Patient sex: M
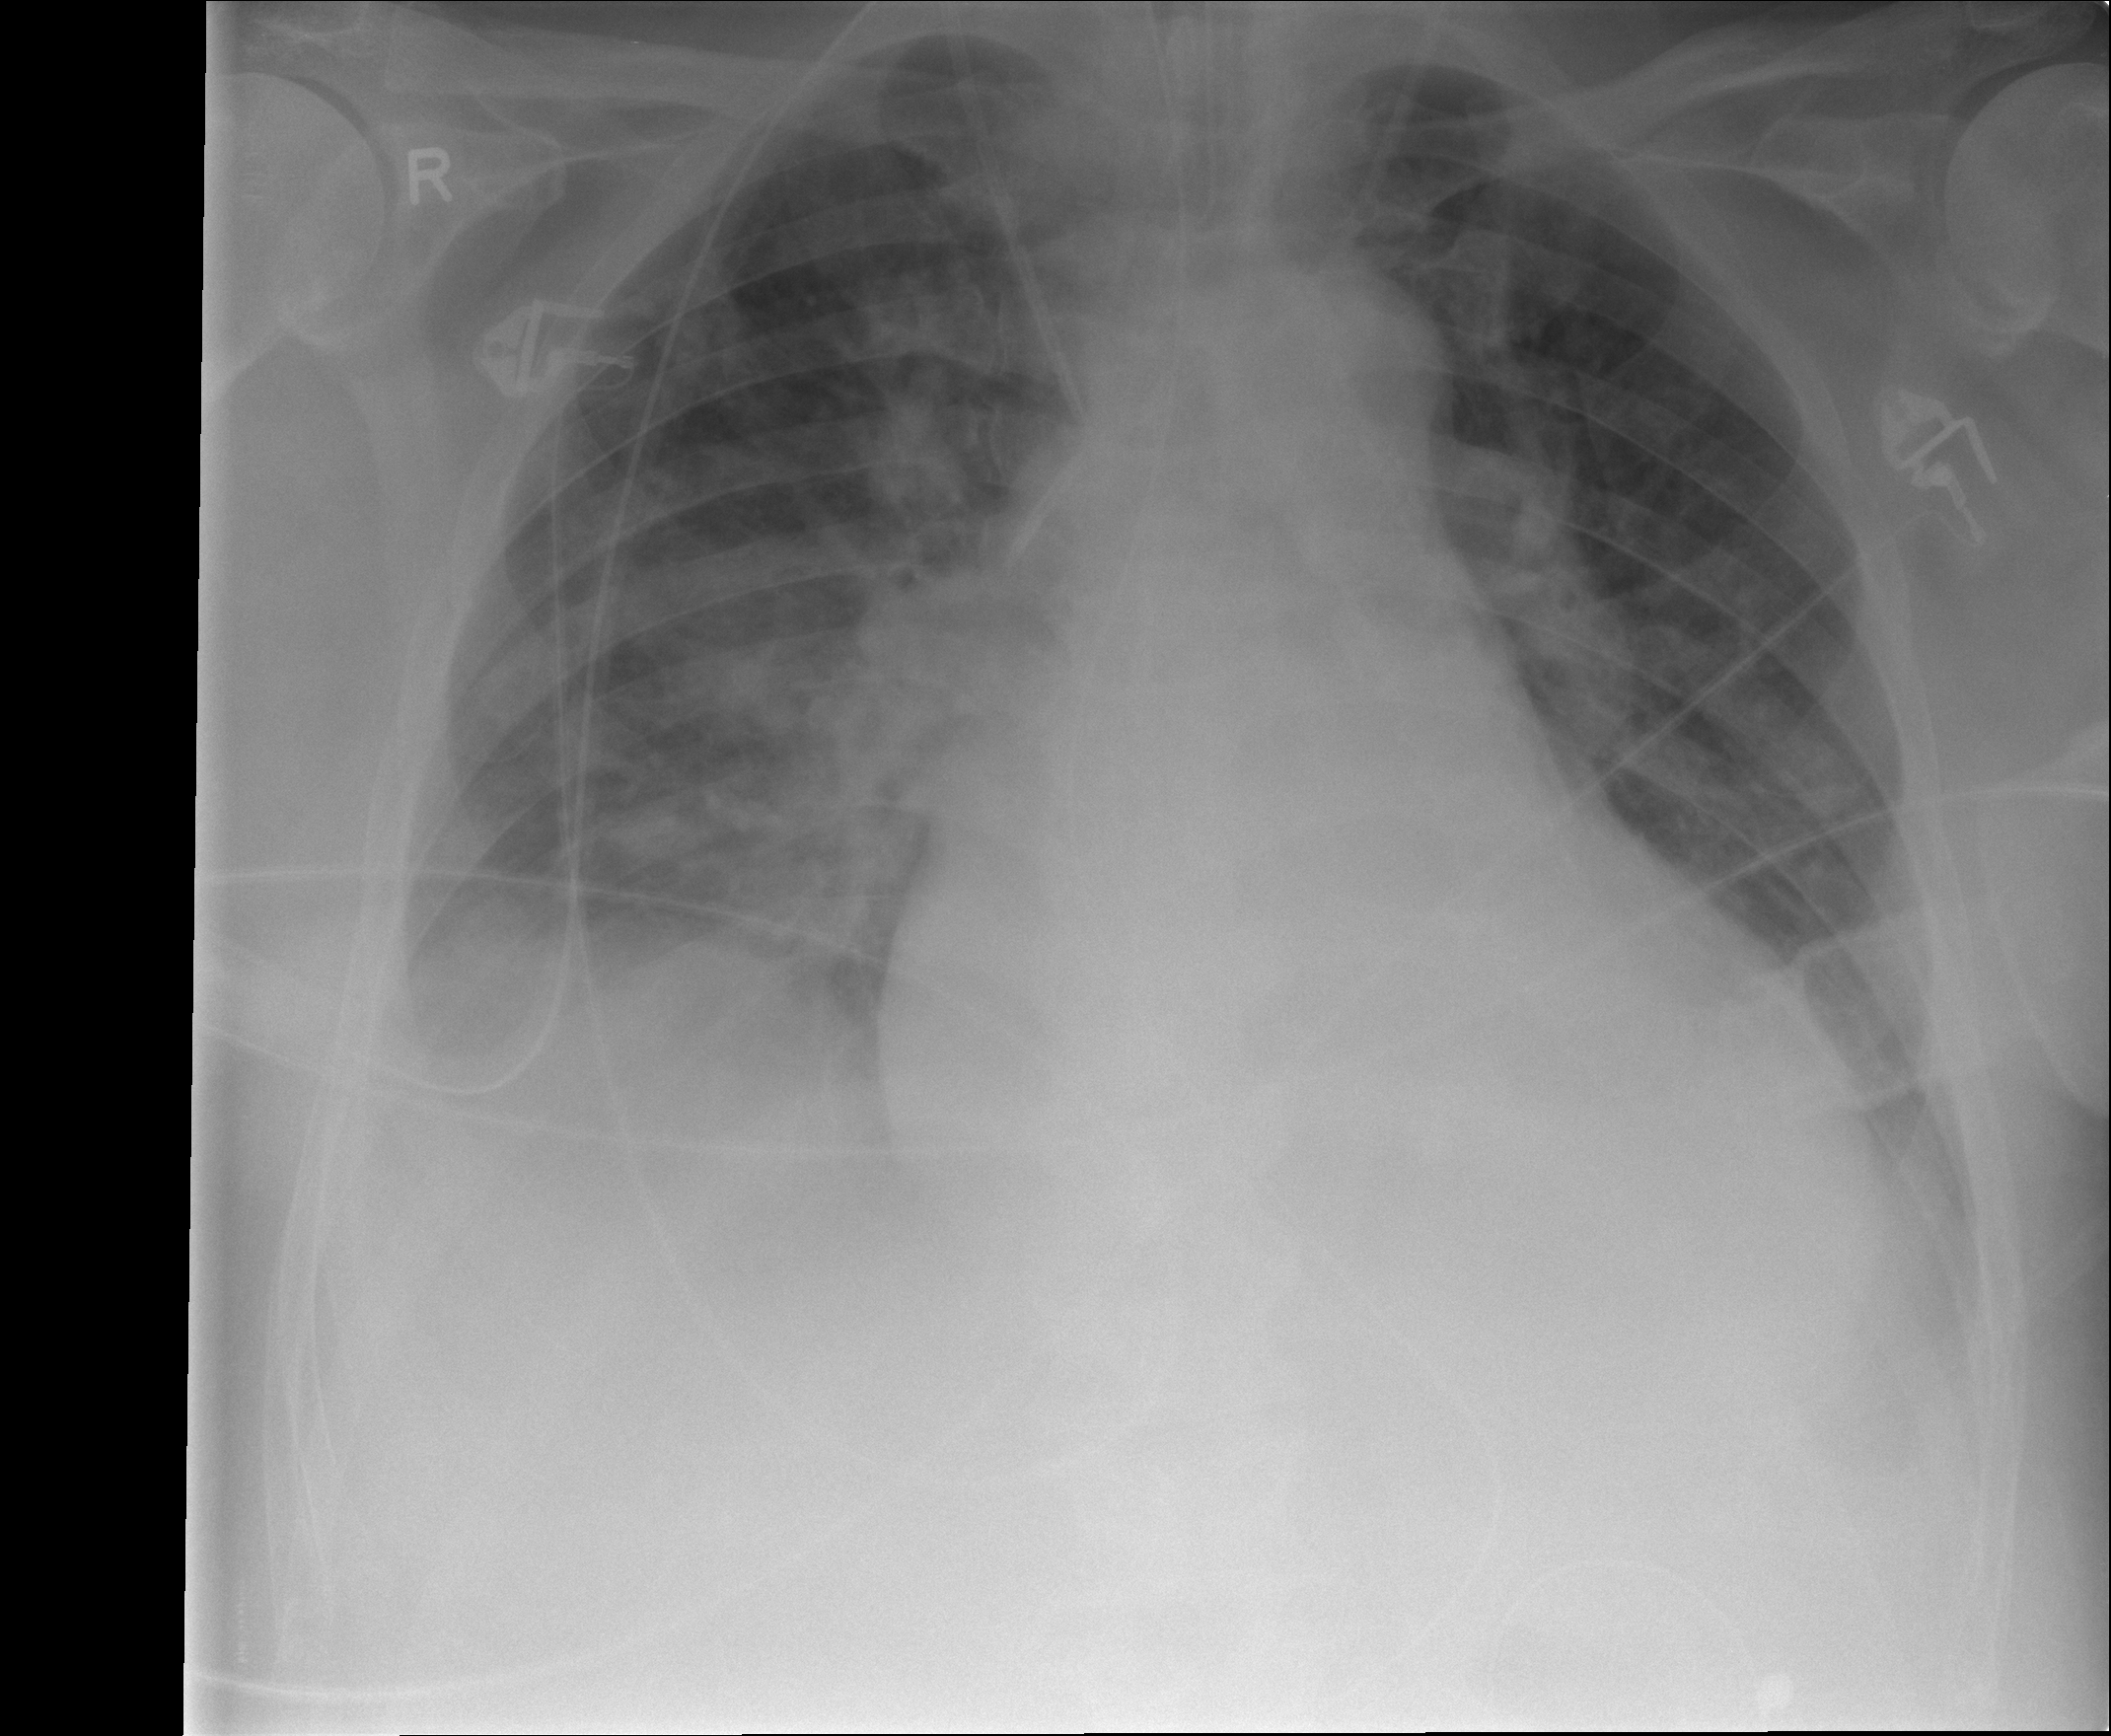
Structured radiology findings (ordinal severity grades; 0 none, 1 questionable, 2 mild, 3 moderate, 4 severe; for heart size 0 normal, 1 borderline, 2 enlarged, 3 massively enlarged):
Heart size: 2
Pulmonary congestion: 2
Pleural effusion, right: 2
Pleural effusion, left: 0
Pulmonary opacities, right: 2
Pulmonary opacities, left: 0
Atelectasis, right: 2
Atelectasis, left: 0